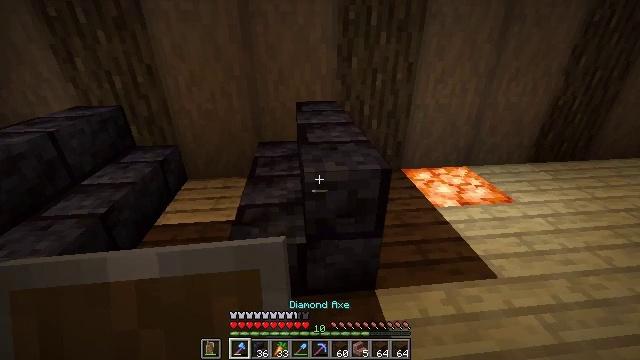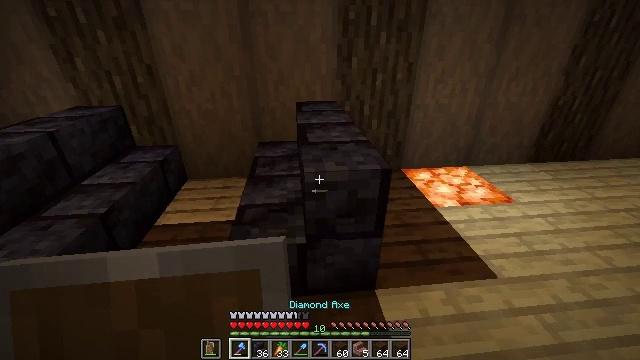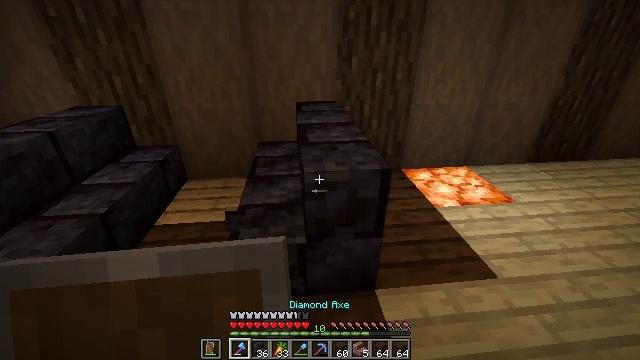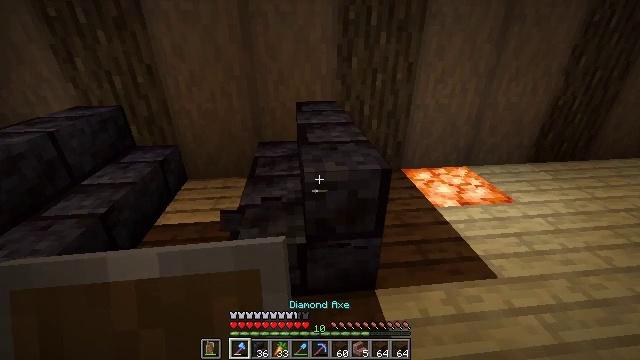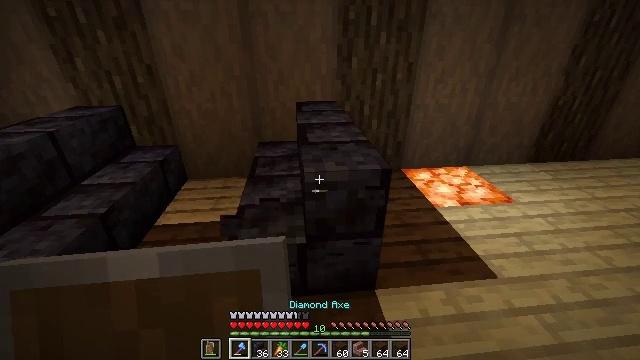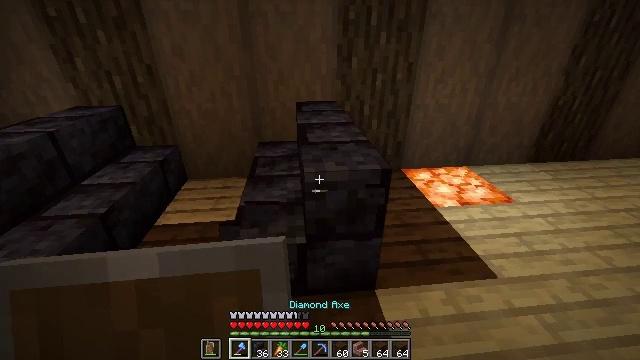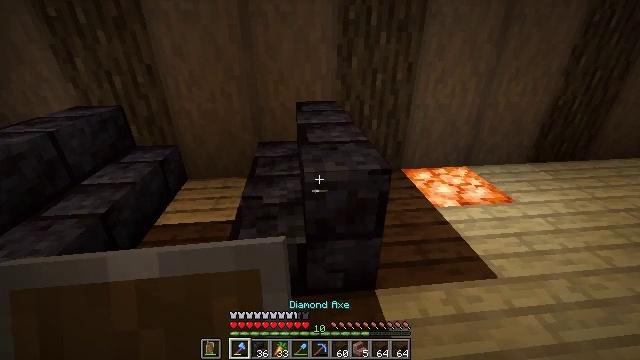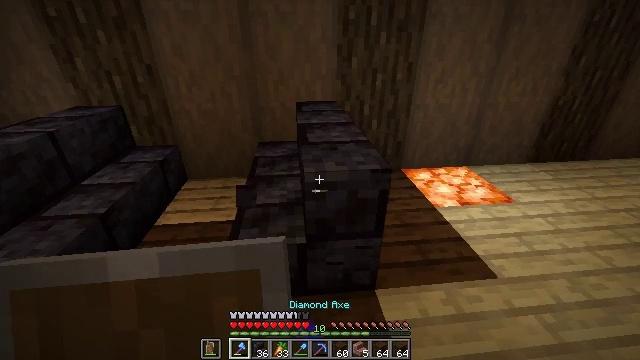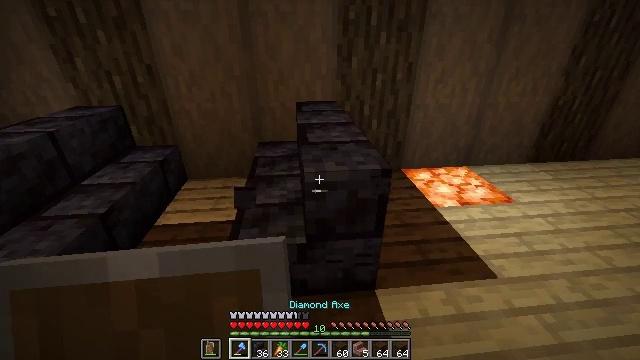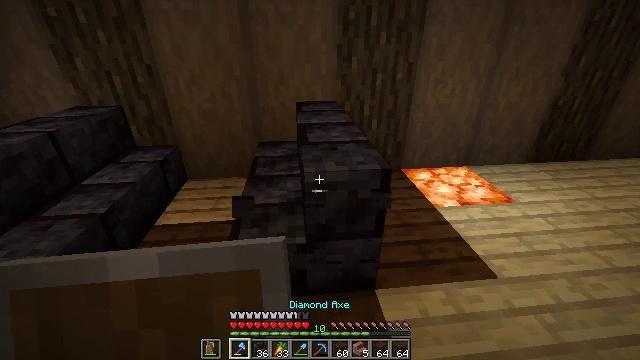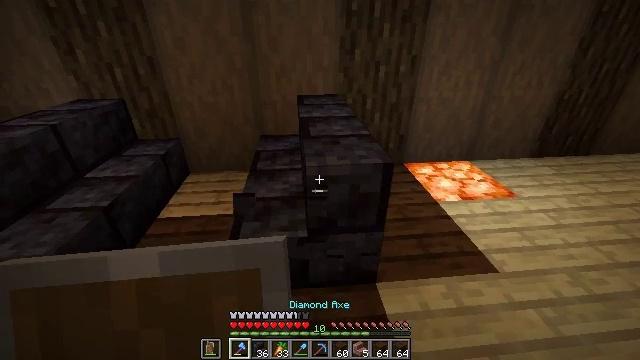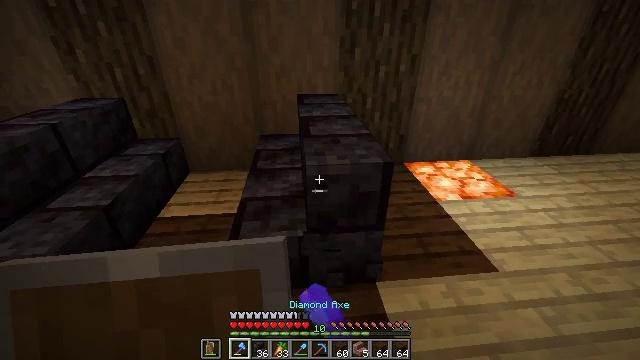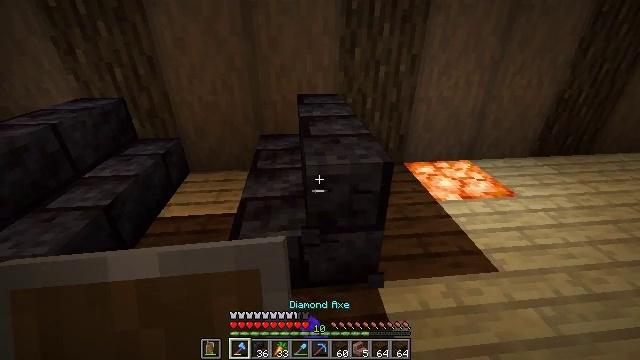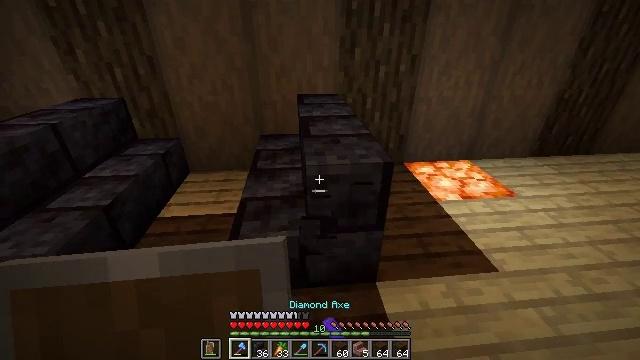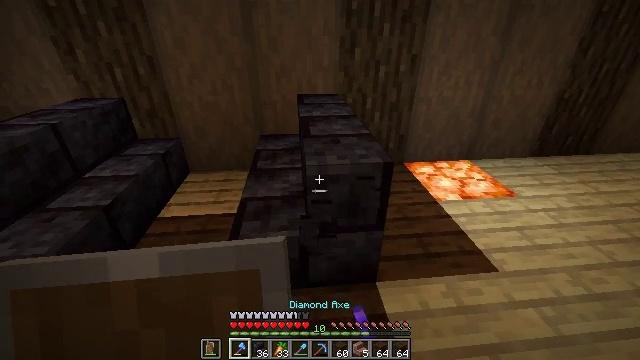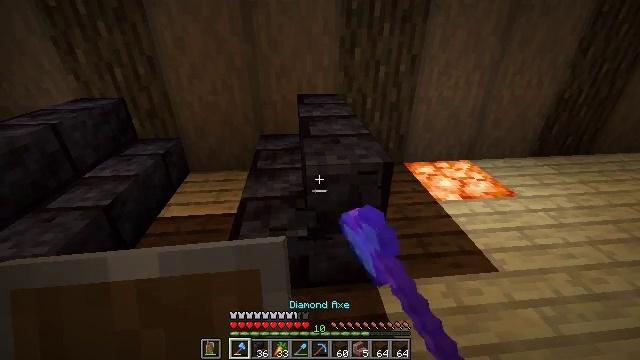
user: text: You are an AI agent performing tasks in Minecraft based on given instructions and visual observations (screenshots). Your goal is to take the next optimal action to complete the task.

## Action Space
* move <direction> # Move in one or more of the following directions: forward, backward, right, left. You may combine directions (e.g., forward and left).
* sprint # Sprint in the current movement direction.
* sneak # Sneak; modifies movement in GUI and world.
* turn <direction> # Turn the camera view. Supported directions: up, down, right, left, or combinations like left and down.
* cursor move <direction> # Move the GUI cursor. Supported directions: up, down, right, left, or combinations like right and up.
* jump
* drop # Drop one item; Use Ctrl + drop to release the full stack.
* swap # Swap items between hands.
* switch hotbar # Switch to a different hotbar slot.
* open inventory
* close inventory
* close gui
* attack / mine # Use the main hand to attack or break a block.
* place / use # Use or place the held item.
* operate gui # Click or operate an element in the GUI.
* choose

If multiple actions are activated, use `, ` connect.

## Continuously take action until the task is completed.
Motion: motion action
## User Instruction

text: Recycle the polished blackstone brick stairs from the build.
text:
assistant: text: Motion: attack / mine
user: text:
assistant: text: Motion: attack / mine
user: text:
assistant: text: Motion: attack / mine
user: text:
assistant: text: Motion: attack / mine
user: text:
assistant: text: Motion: attack / mine
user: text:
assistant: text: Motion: attack / mine
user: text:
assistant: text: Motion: attack / mine
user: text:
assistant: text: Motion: attack / mine
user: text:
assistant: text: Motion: attack / mine
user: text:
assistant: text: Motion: turn down, attack / mine
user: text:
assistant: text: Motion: attack / mine
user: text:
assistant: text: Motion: attack / mine
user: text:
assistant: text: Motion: attack / mine
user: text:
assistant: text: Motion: attack / mine
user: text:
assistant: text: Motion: attack / mine
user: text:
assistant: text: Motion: attack / mine
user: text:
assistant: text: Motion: attack / mine
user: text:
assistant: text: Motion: attack / mine
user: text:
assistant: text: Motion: attack / mine
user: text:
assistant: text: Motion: attack / mine
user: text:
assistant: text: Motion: attack / mine
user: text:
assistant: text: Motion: attack / mine
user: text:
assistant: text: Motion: attack / mine
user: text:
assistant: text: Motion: move forward, turn down, attack / mine
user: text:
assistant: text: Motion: move forward, turn right and down
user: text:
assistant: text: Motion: move forward, turn left and down
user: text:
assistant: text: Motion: turn down
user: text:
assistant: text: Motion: no_op
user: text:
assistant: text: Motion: no_op
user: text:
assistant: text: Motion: no_op